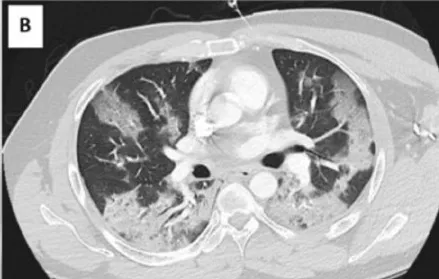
Coronal and axial CT imaging showing extensive consolidation and ground-glass opacities bilaterally with pneumatoceles (arrows). B: Axial CT showing extensive multi-lobar consolidation with ground-glass opacities. CT: computed tomography.
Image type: radiology (ct)